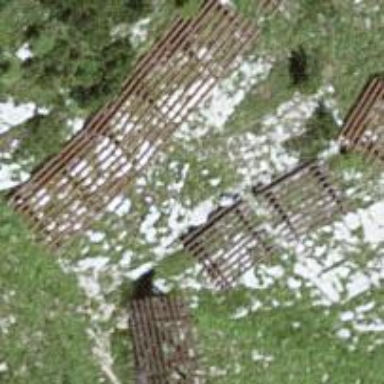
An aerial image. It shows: Structure for avalanche protection.